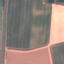
Land use / land cover: AnnualCrop